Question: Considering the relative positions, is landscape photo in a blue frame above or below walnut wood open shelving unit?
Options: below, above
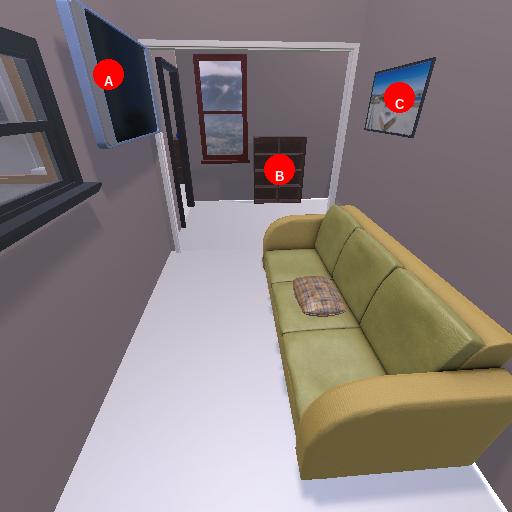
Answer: below